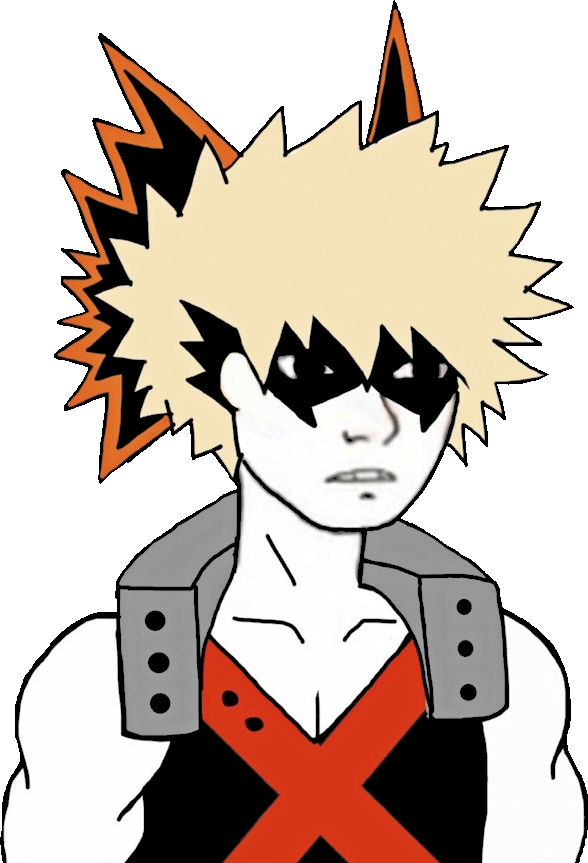
Label: 5_Twinkjak